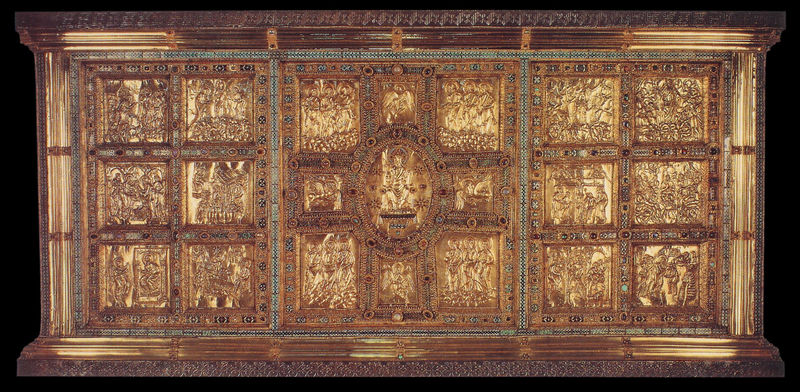
Titel: Goldaltar von Mailand, sog. Pala d’oro
Künstler: Volvinus
Standort: Mailand, S. Ambrogio (EU - I)
Schlagwörter: blau, schatten, frau, holz, licht, schwarz, rot, kirche, gold, relief, papst, metall, truhe, eckig, medaillon, kreuz, altar, intarsien, fries, edelstein, balu, kasetten, kassetten, heilige, schrein, mittelalterlich, grabmal, bildchen, freis, antependium, reliquienschrein, goldschmiedearbeit, älteste, ornamnte